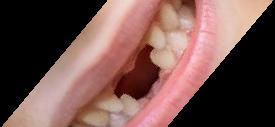
Condition: hypodontia